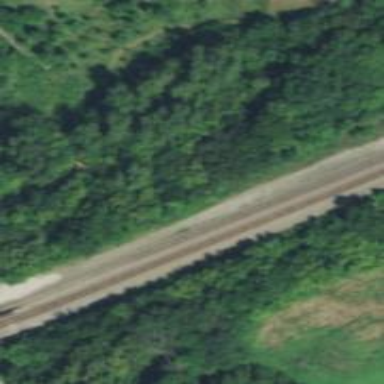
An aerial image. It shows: Railway siding for service.